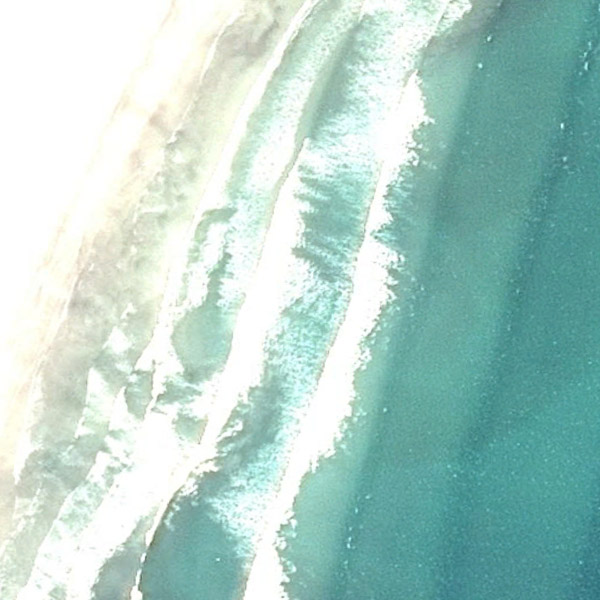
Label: Beach